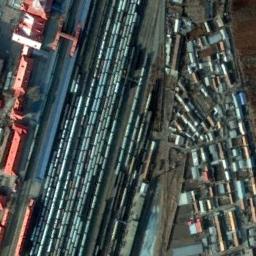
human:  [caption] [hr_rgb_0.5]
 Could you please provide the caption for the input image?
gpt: These railways have lots of trains of different colors on the tracks .

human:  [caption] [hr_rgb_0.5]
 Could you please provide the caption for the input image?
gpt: There are two parallel railways in the picture .

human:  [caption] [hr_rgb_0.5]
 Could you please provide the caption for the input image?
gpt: There are many buildings beside the railway .

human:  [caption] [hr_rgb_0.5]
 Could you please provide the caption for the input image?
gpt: The railway is next to some houses .

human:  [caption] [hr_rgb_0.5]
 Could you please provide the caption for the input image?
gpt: There are many blue trains and some red buildings beside the railway .